Aerial crown-view tile of a tropical tree (Barro Colorado Island, Panama), acquired 20241014:
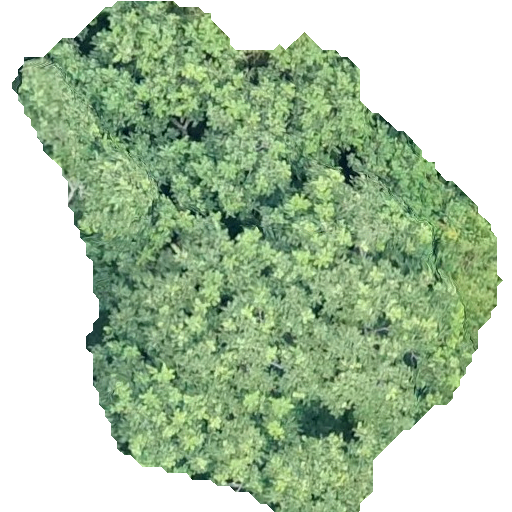
Species: Spondias radlkoferi
GBIF accepted scientific name: Spondias radlkoferi
Crown area: 253.864 m²